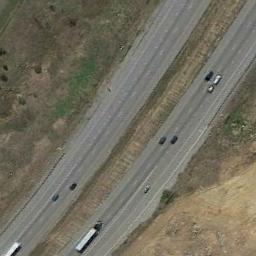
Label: freeway